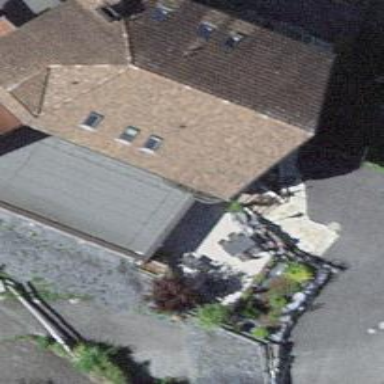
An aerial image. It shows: Restaurant.